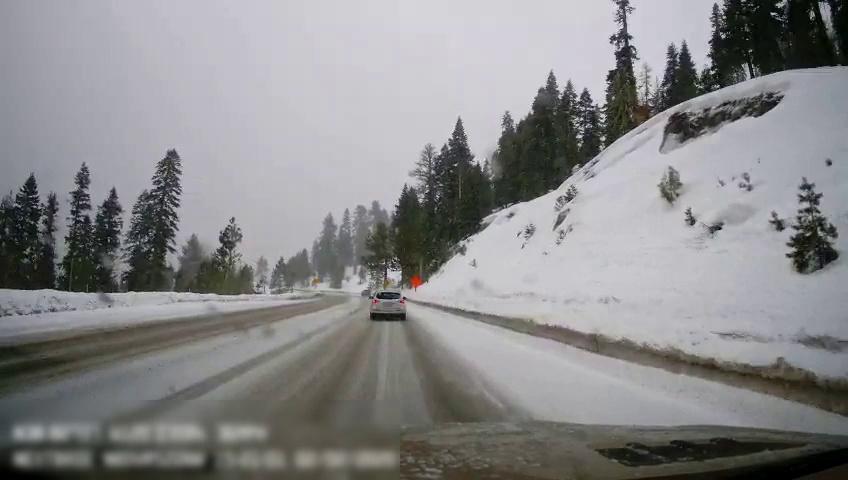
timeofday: Day
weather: Snowy
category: Drivable Space
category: Vehicles | SUV
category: Vehicles | Car
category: Traffic | Signs